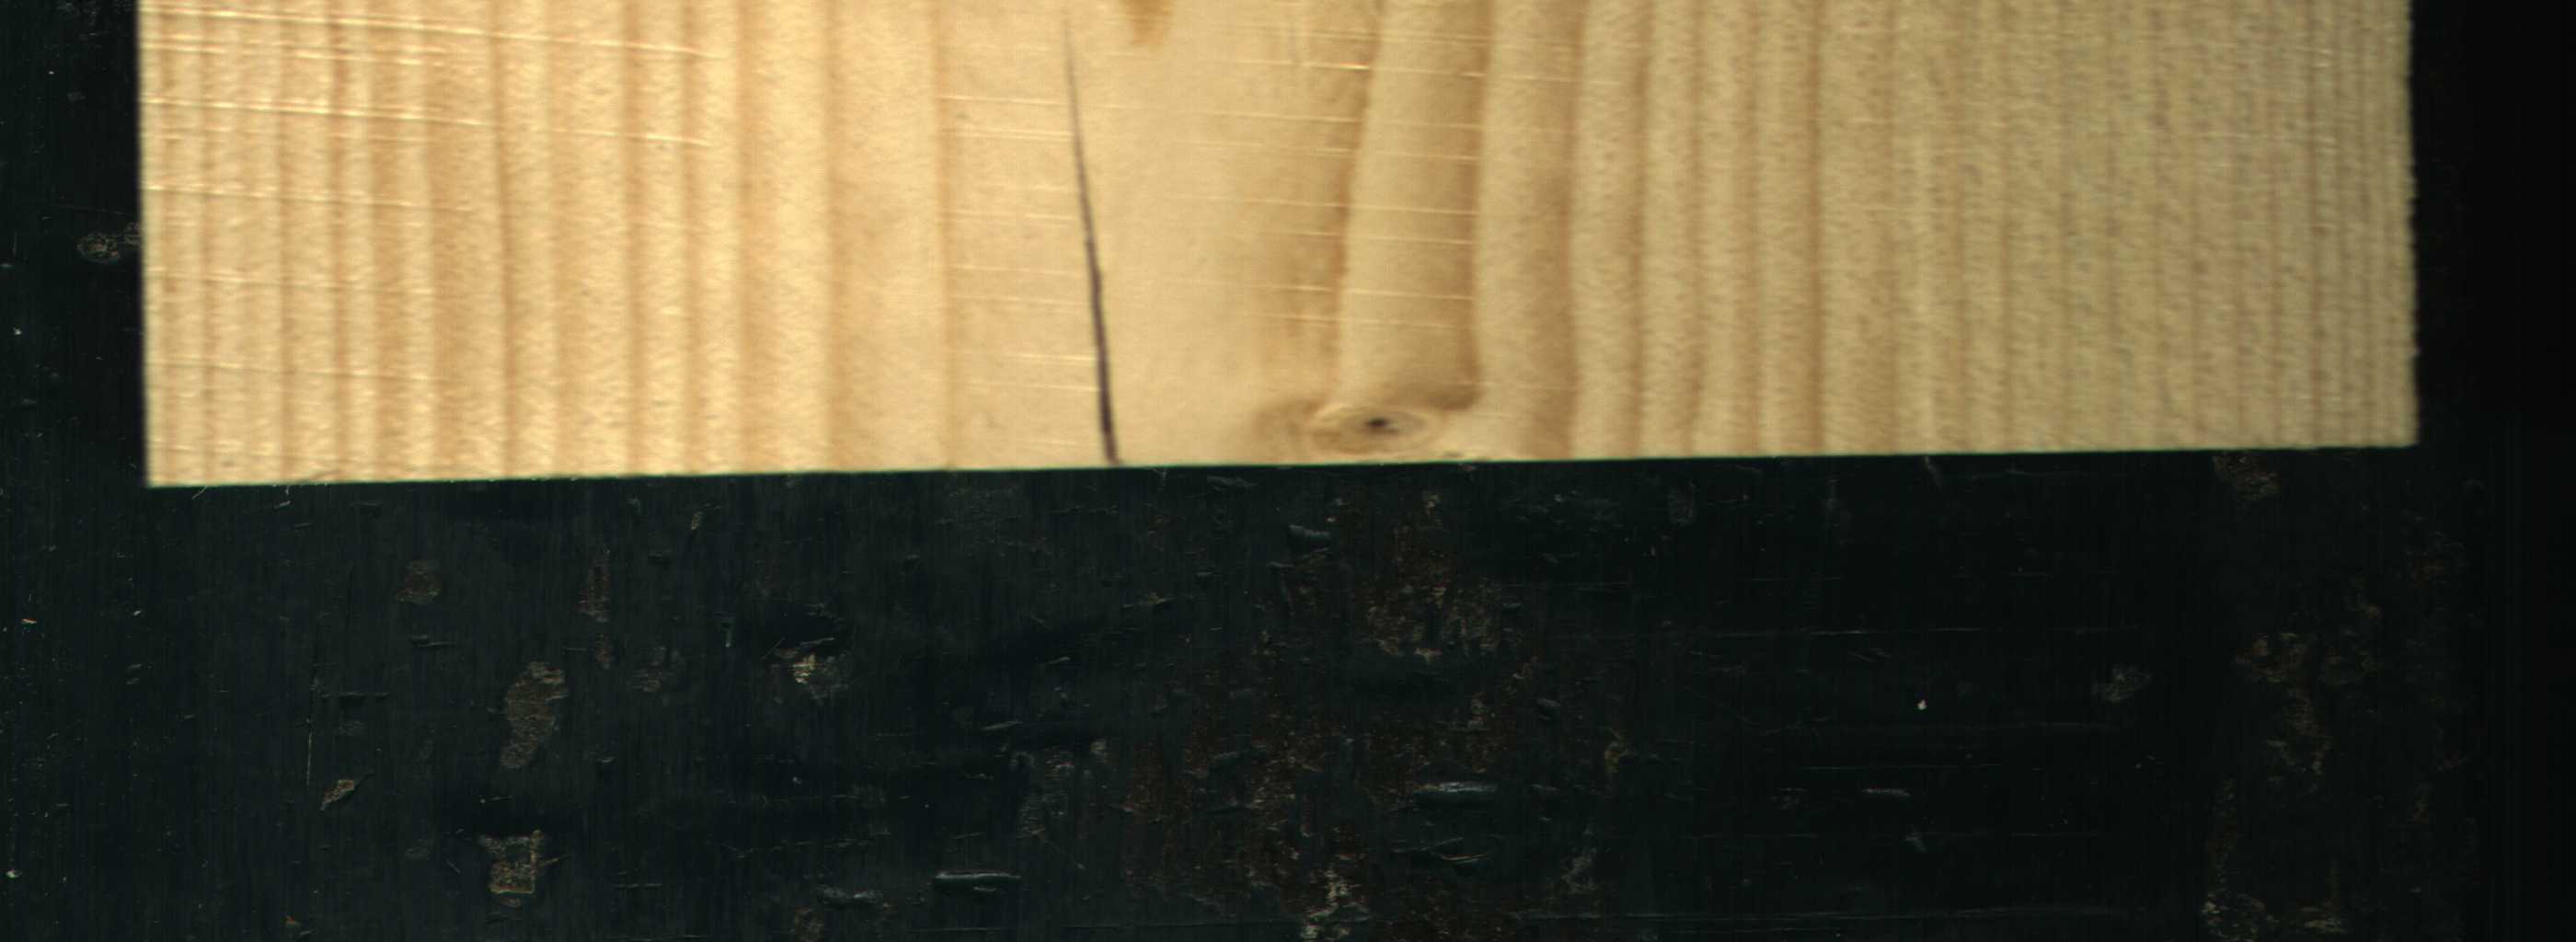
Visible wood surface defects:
Crack
Live_Knot